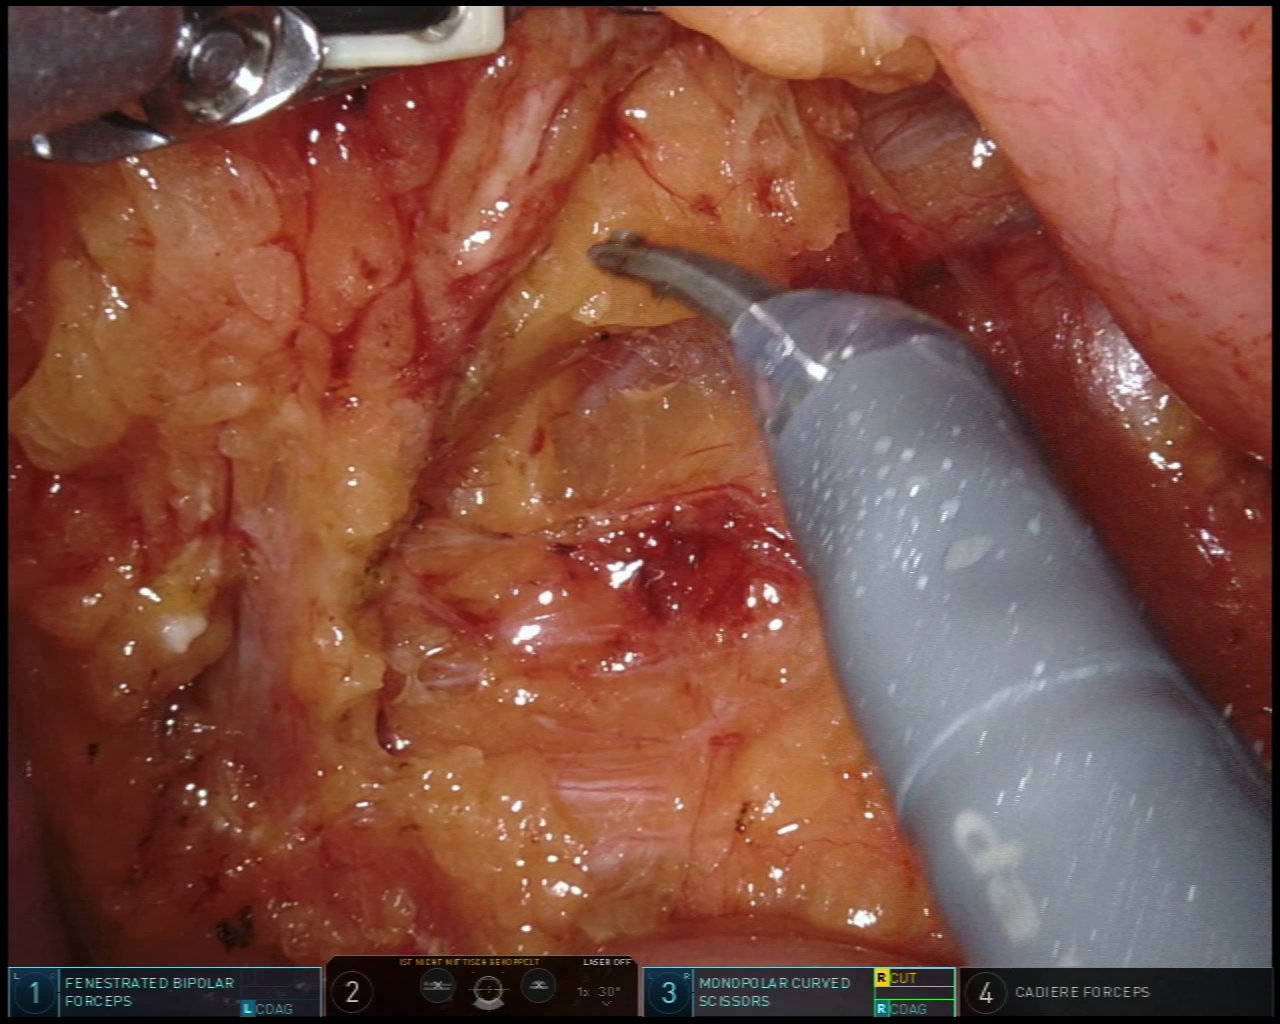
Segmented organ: inferior_mesenteric_artery
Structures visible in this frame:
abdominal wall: no
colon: yes
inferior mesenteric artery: yes
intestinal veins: no
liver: no
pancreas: no
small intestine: yes
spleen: no
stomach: no
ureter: no
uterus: no
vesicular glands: no